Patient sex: M
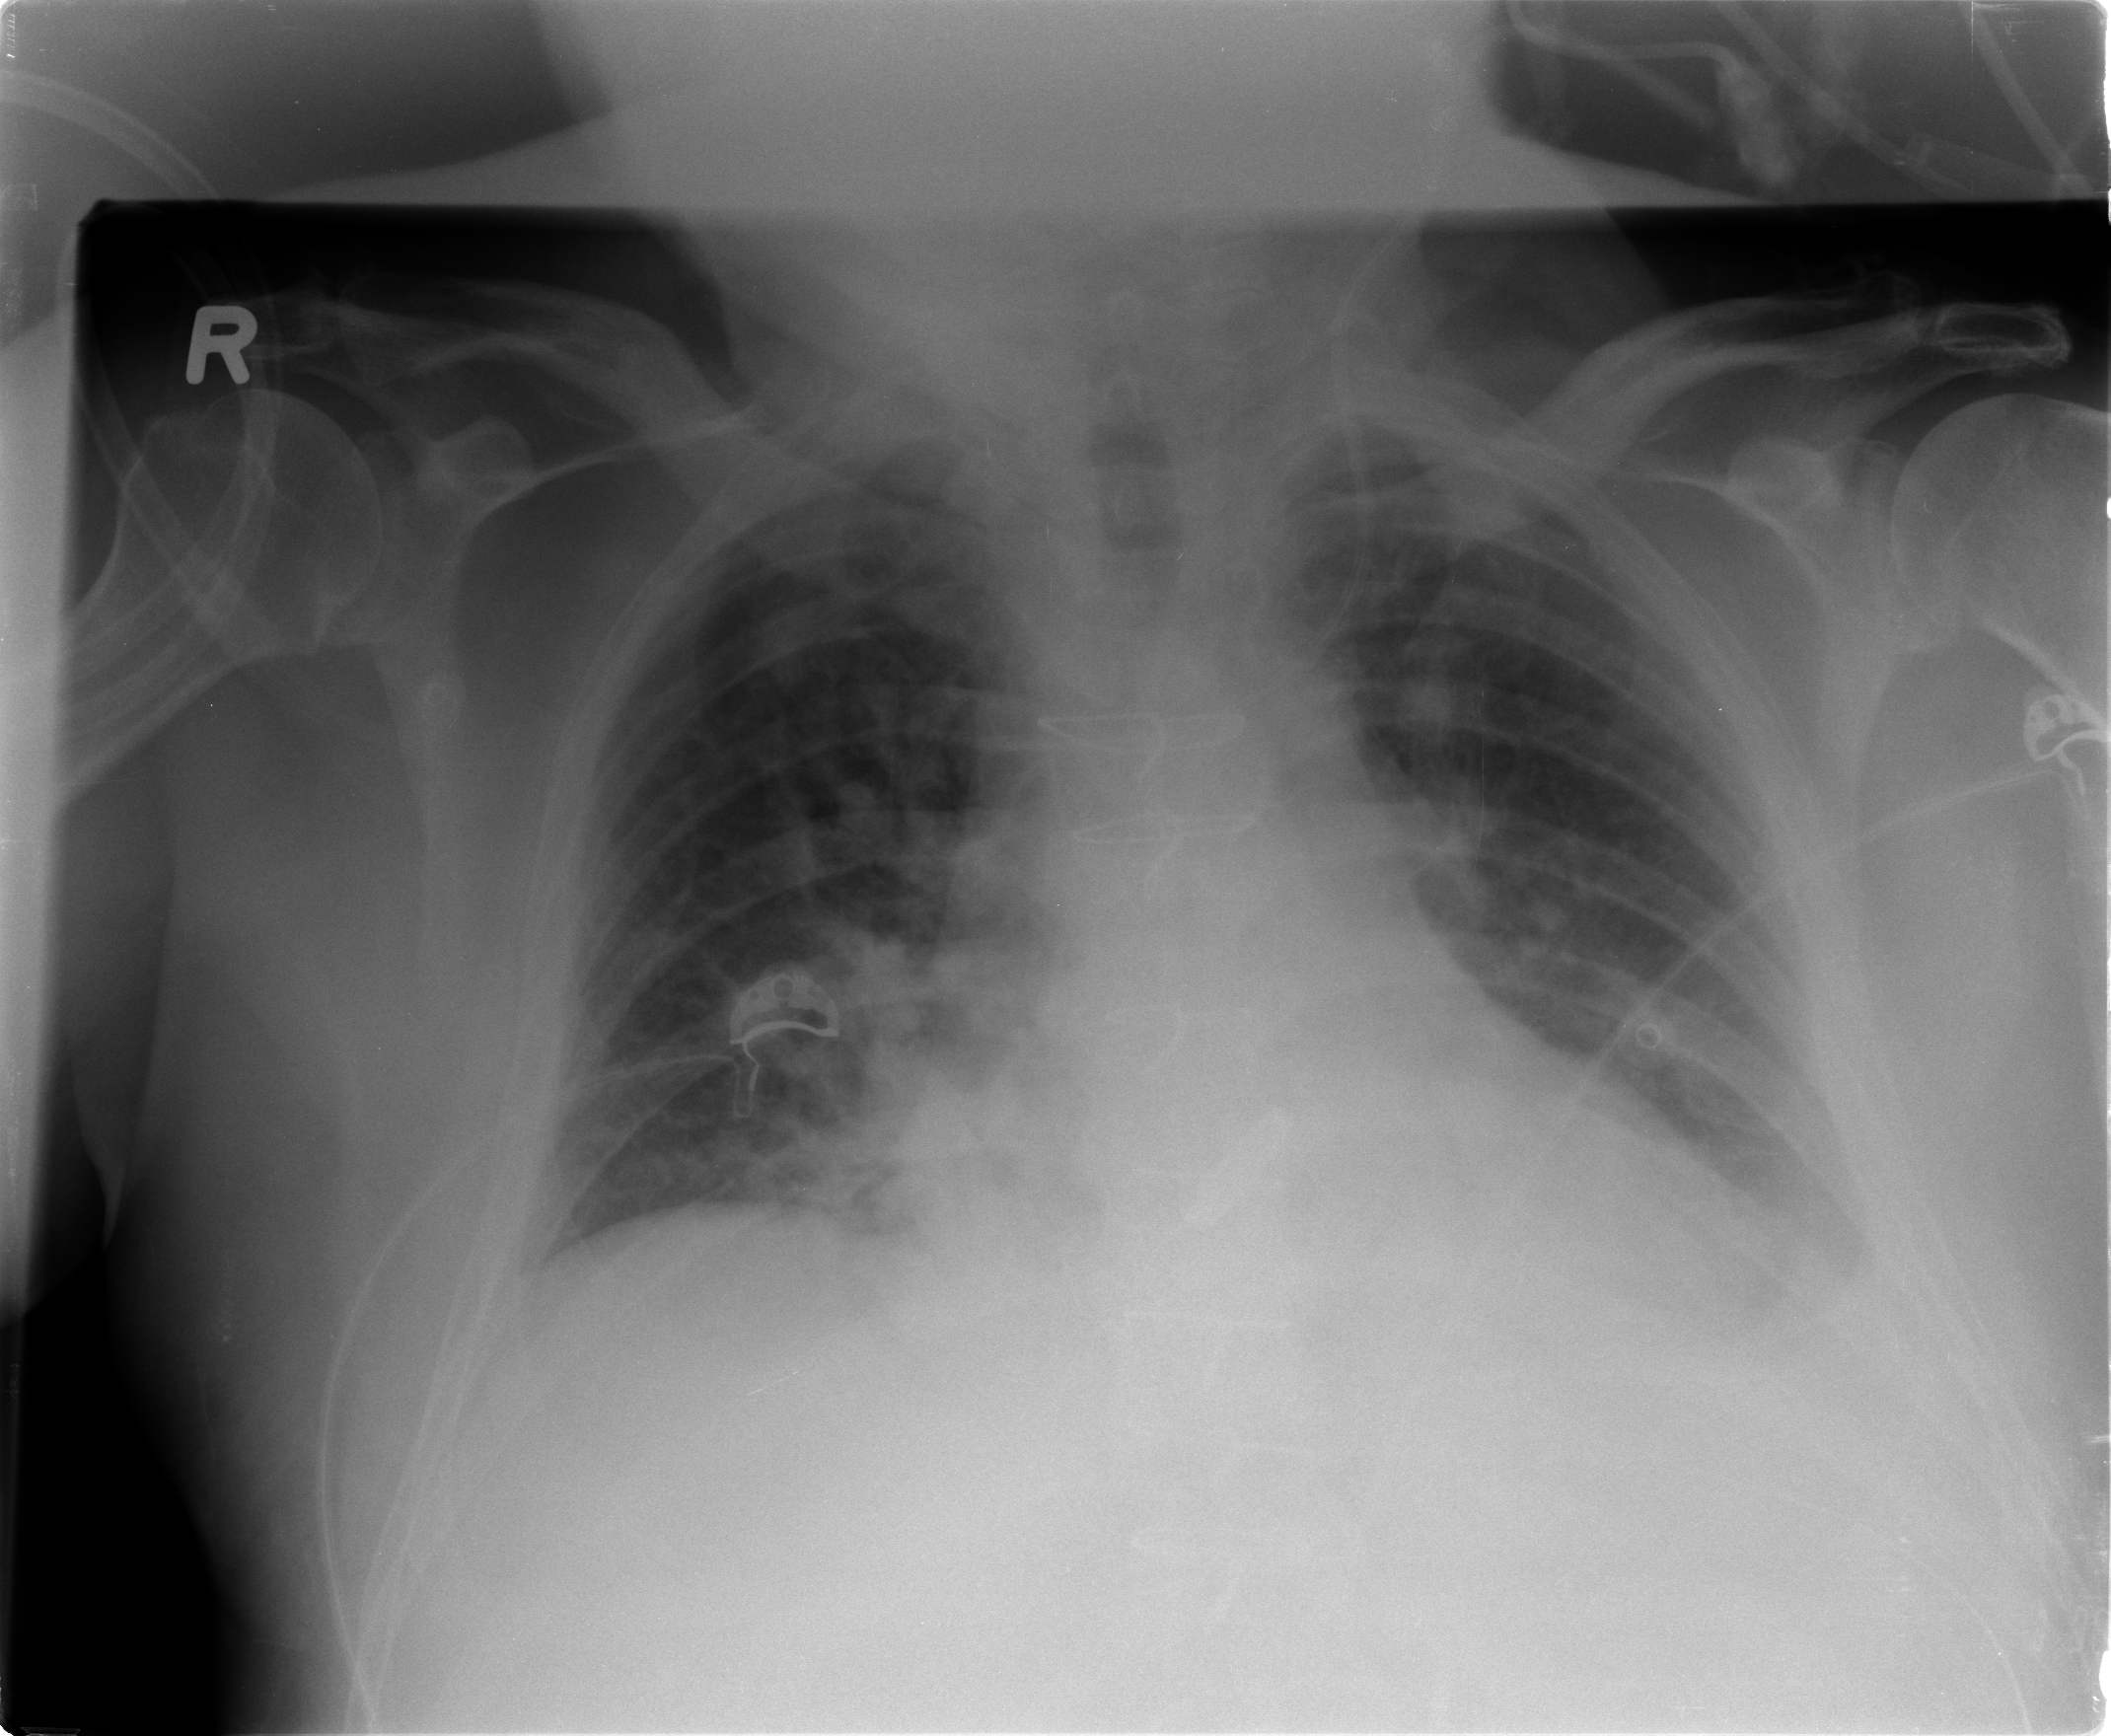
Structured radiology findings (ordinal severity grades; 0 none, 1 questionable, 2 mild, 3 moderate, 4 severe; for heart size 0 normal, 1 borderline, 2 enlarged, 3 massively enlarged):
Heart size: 2
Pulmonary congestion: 2
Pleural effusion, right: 0
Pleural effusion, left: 1
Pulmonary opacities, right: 2
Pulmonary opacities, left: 1
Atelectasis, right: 2
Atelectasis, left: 2